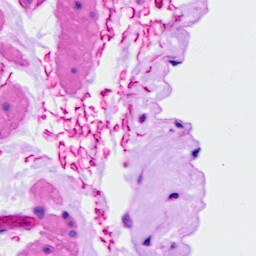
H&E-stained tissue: Ovarian